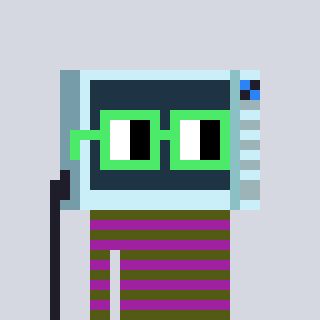
a pixel art character with square light green glasses, a microwave-shaped head and a magenta-colored body on a cool background